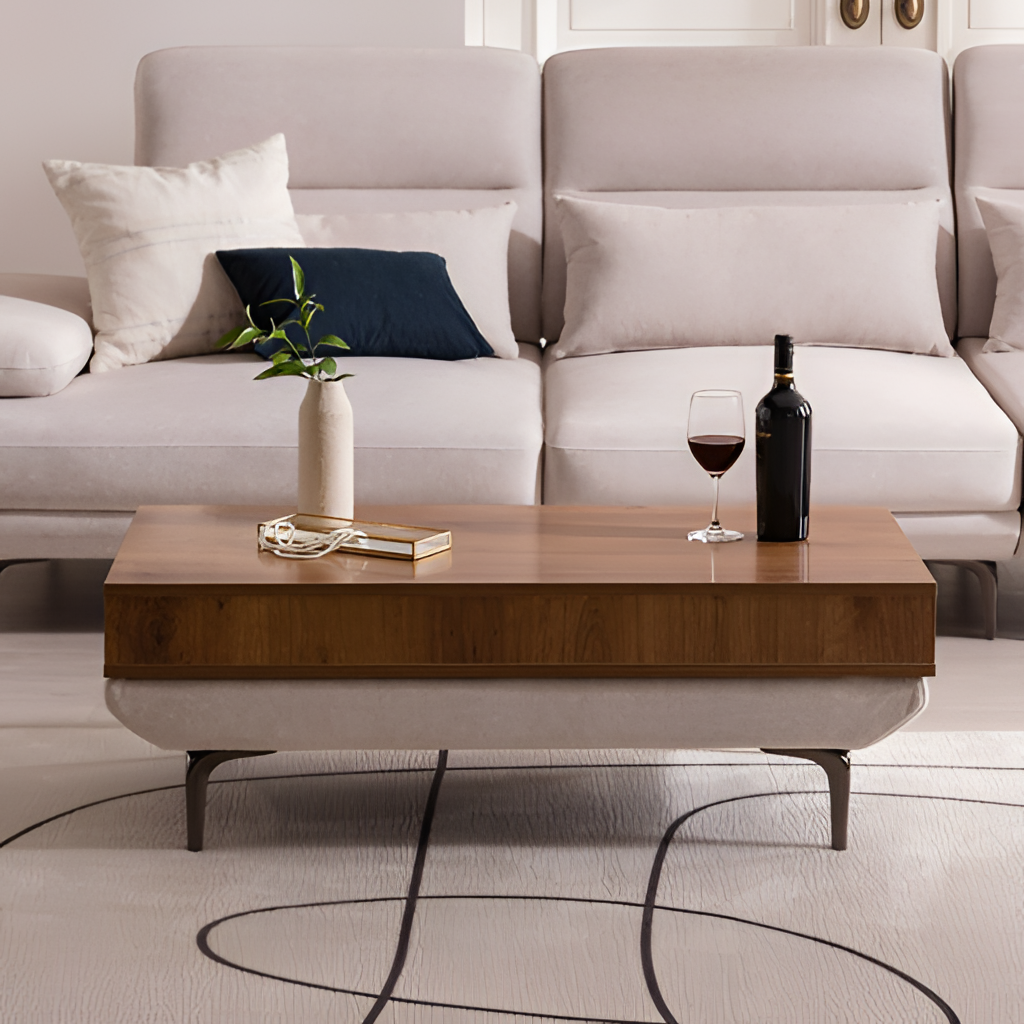
living room, beige velvet sectional sofa, paint wallpaper, with solid pattern, contemporary, beige carpet flooring, with abstract pattern